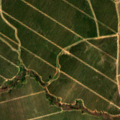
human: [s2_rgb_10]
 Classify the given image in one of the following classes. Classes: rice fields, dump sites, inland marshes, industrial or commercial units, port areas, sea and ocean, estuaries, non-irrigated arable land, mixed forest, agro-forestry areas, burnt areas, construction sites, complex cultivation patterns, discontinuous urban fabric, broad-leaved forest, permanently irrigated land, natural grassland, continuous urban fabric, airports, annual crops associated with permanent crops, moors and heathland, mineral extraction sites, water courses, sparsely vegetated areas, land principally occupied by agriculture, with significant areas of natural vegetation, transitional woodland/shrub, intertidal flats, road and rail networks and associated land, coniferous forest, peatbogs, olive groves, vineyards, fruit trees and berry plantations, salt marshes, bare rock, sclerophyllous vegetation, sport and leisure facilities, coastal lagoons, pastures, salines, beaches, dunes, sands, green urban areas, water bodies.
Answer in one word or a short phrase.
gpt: rice fields, olive groves